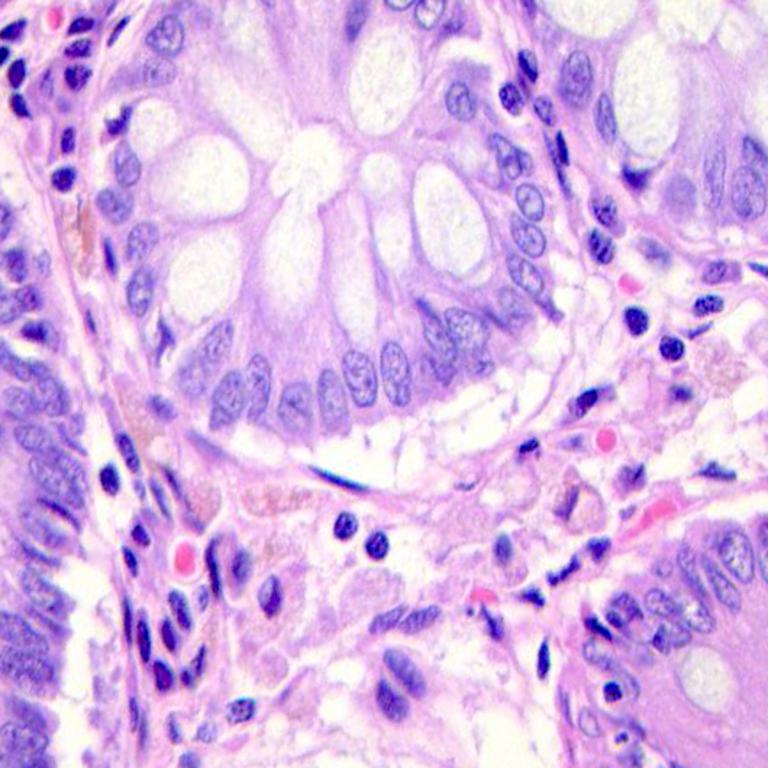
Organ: colon
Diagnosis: benign